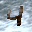
Label: 4